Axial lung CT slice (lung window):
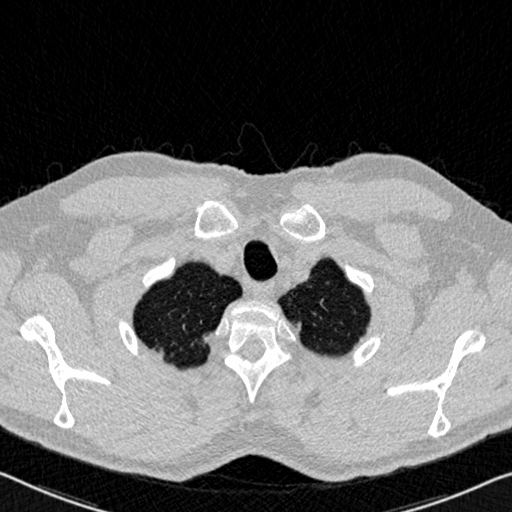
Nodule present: no